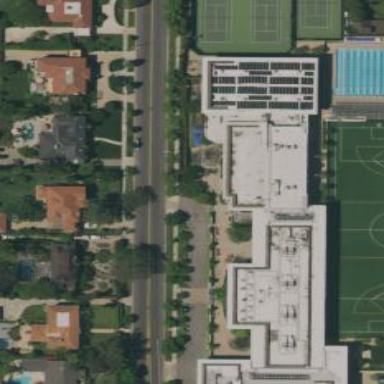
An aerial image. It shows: School building.